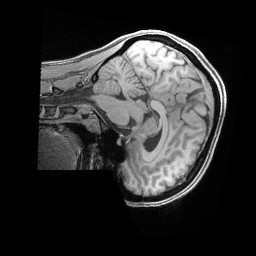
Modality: T1w
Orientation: sagittal
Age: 33
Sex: female
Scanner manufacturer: siemens
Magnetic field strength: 3 T
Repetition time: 2.4 s
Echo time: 0.00241 s